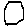
Label: hexagon